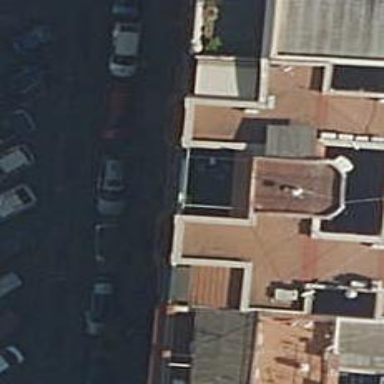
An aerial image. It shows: Clothing store.